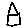
Label: house